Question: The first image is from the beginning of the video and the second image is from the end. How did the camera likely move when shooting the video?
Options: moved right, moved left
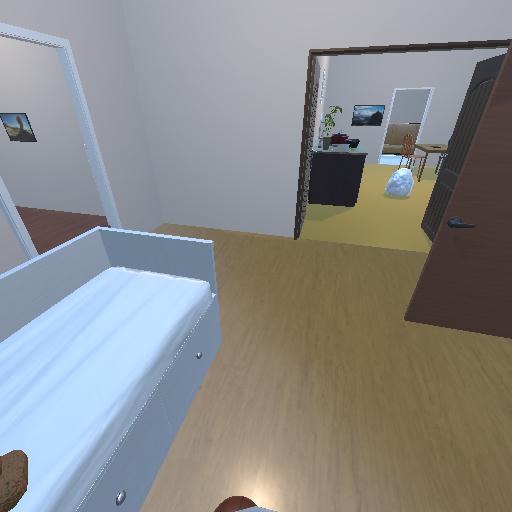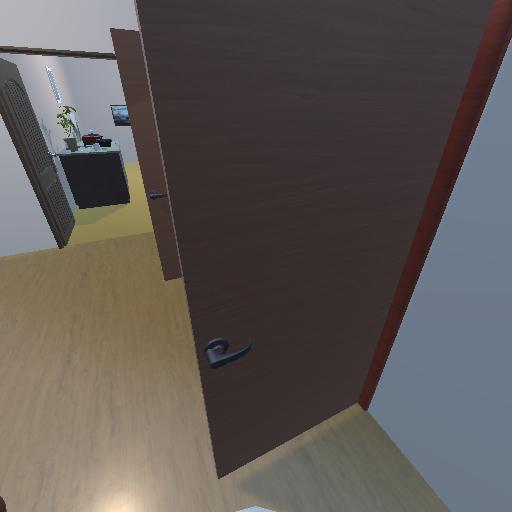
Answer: moved right